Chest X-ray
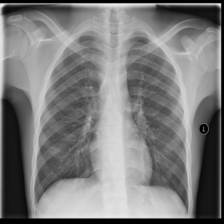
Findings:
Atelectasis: negative
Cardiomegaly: negative
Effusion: negative
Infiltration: negative
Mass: negative
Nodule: negative
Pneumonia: negative
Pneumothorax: negative
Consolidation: negative
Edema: negative
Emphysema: negative
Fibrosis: negative
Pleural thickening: negative
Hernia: negative